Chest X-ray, AP view. Patient: 37 years old, sex F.
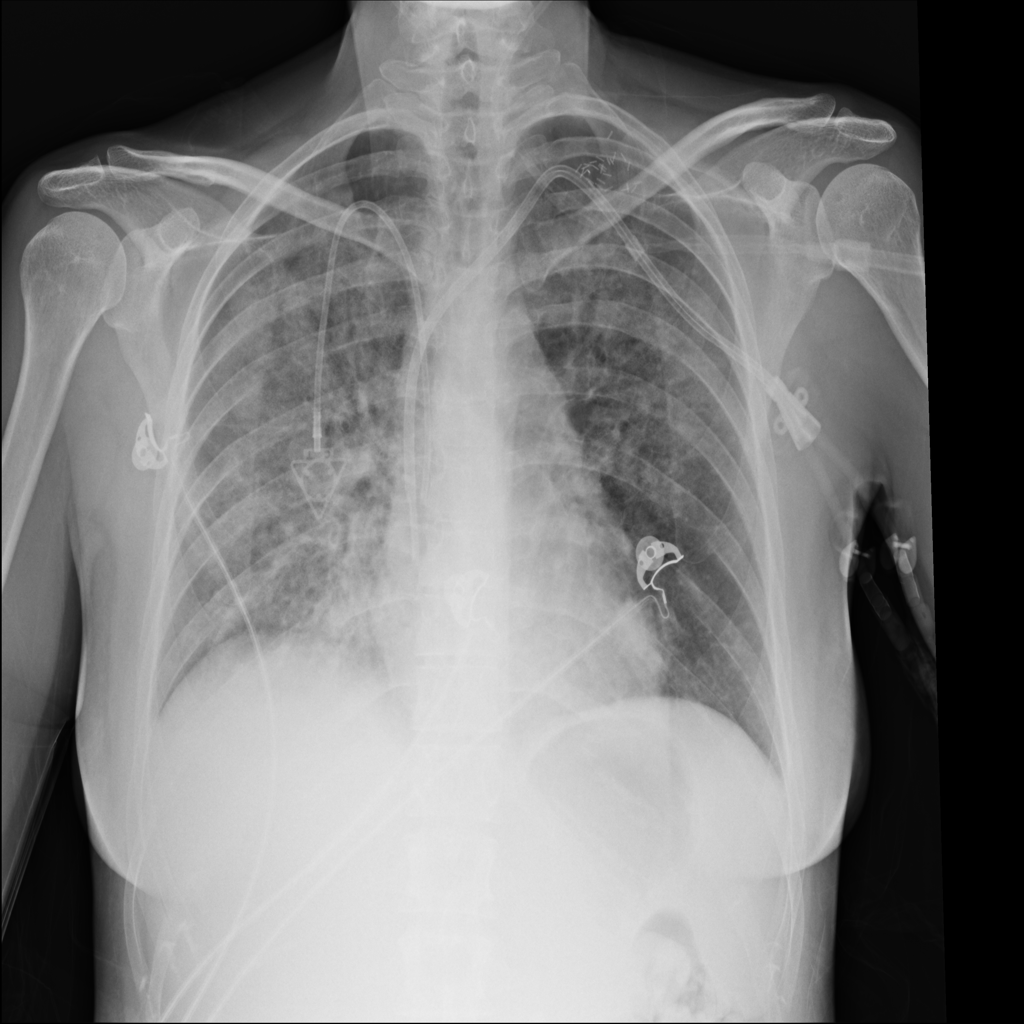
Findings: Infiltration